Question:
In the code, I want to print name of pharmacy and corresponding information in a dictionary.
I am webscraping, however everything works except the last loop.
You can use the the following two names and this would be your list g:
RITE AID OF OHIO INC,
ACME MARKETS INC
AS in the picture for two pharmacies, it's giving same information
'''
g = []
for y in range(2):
y = input('enter the name of pharmacies')
g.append(y)
soupe = []
for text in g:
url = 'https://google.com/search?q=' + text
request_result=requests.get( url )
soup = bs4.BeautifulSoup(request_result.text,"html.parser")
soupe.append(soup)
C= {}
B=[]
for sup in soupe:
heading_object=sup.find_all( 'div', {'class': 'AVsepf'})
for info in heading_object:
A =(info.getText())
B.append(A)
for name in g:
C.update({name: B})
'''
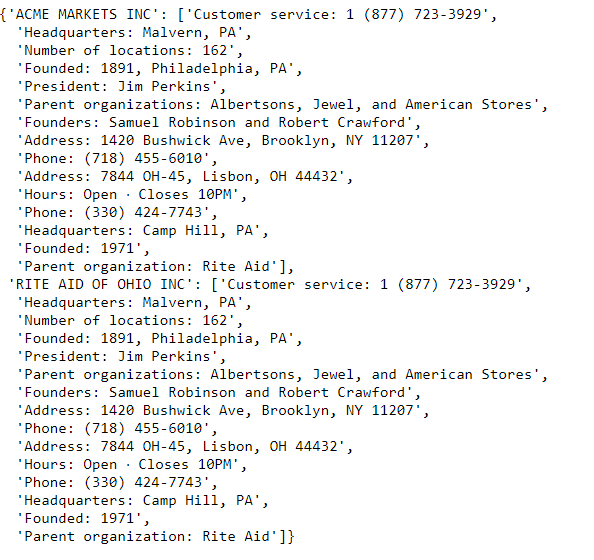
Answer: First of all, 'A, B, C, g, y' mean nothing. You can use real names.
Secondly, your 'B' list is being globally used across all search results, and then on the very last iteration of 'for name in g', you update 'name' to have the exact same instance of 'B'.
---
Your code could significantly be simplified if you don't try to carry around global variables and extract out common functions.
'''
def parse(search):
url = 'https://google.com/search?q=' + search # this should be url-encoded
request_result=requests.get( url )
soup = bs4.BeautifulSoup(request_result.text,"html.parser")
heading_object = soup.find_all( 'div', {'class': 'AVsepf'})
return [x.getText() for x in heading_object]
results = {}
for _ in range(2):
pharm = input('enter the name of a pharmacy')
results[pharm] = parse(pharm)
import pprint
pprint.pprint(results)
'''